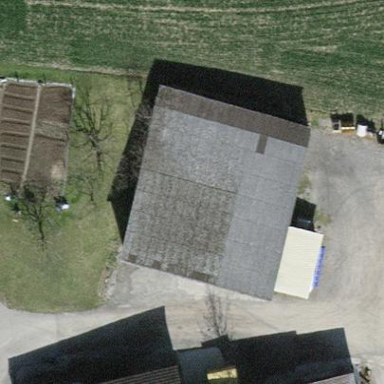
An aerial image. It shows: Gabled roof on farm auxiliary building.